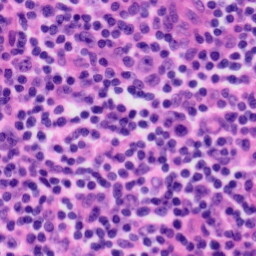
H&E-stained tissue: Tonsil